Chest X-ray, PA view. Patient: 31 years old, sex F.
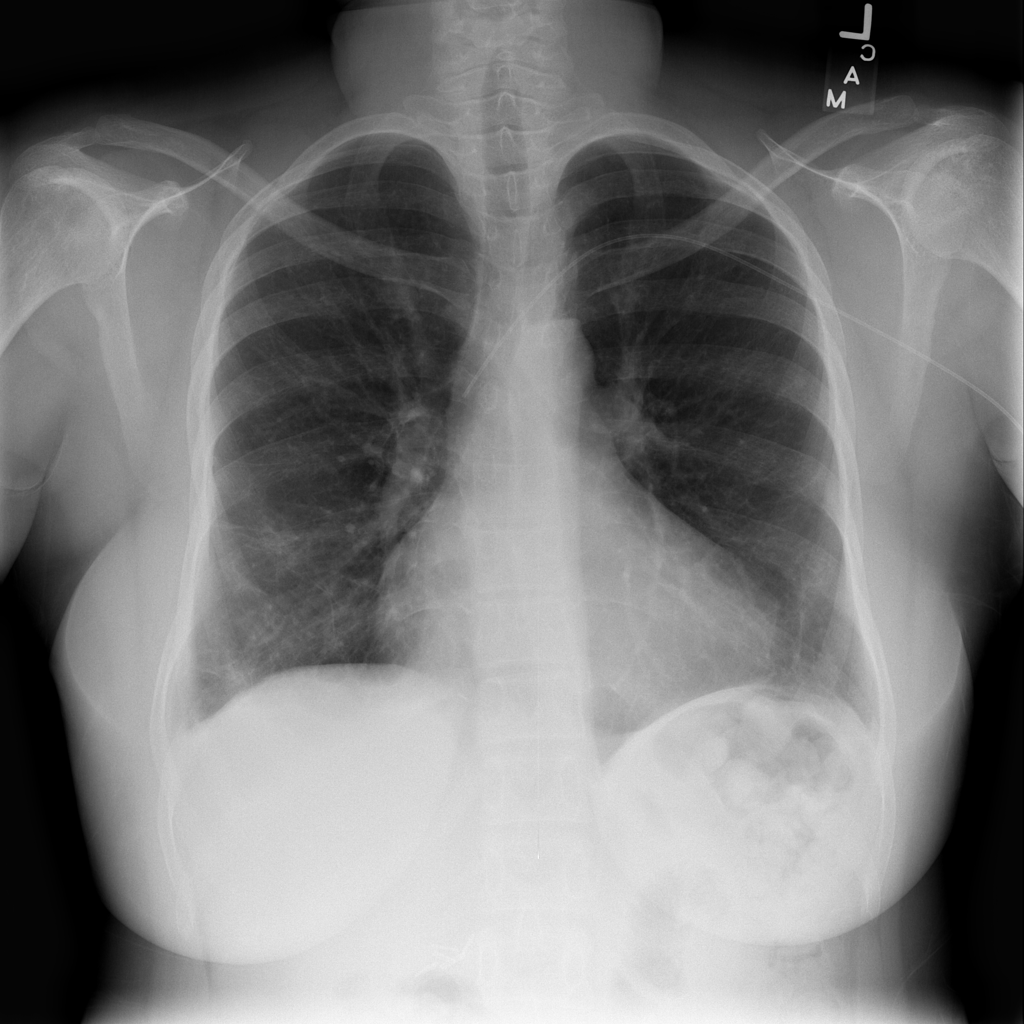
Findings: Atelectasis